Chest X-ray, PA view. Patient: 31 years old, sex M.
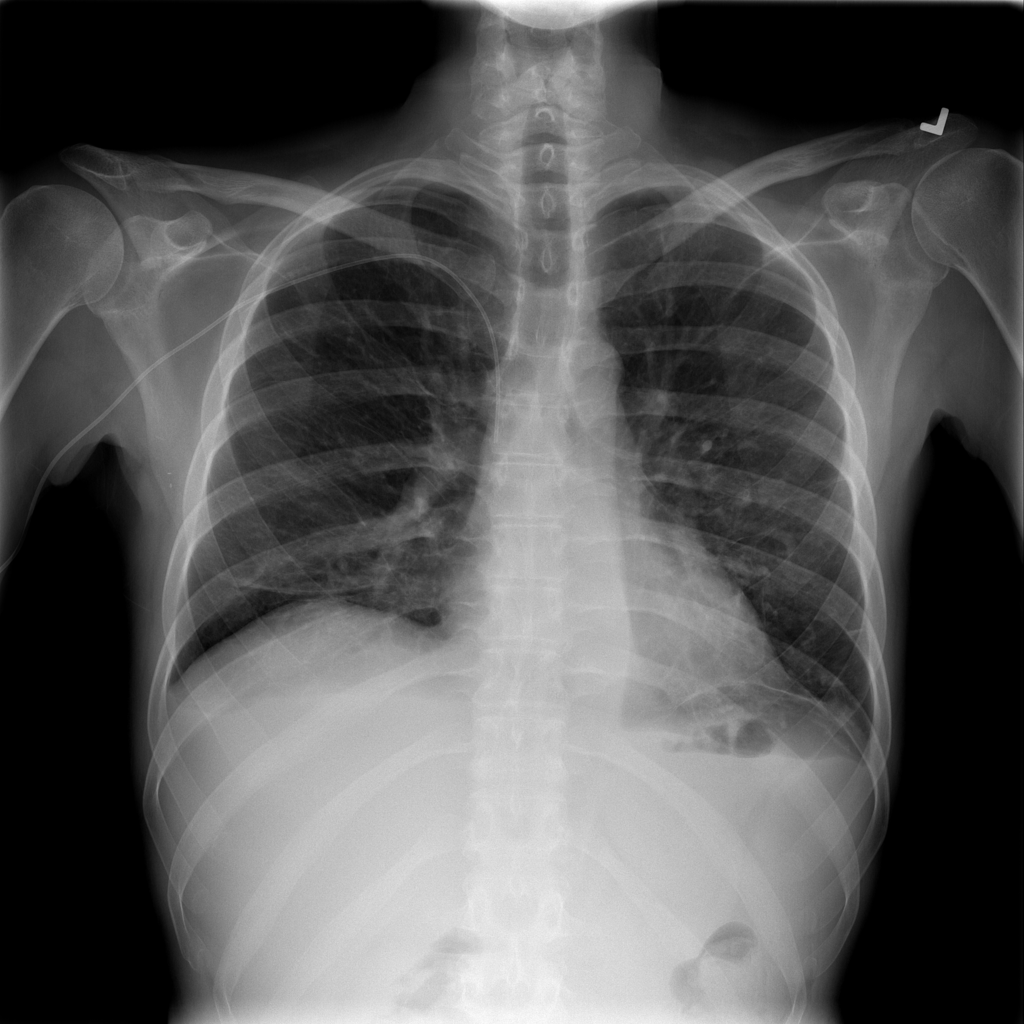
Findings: No Finding